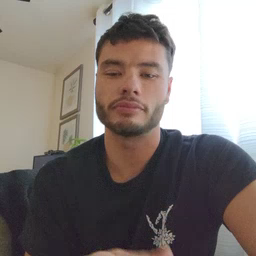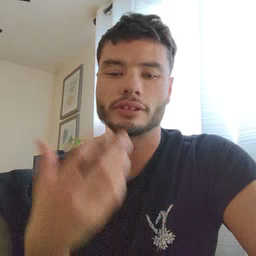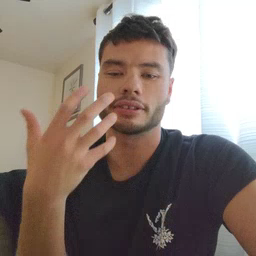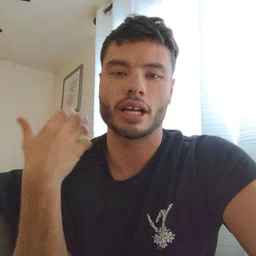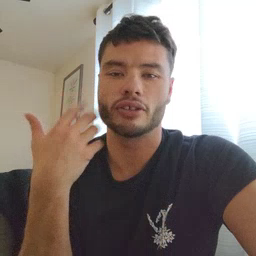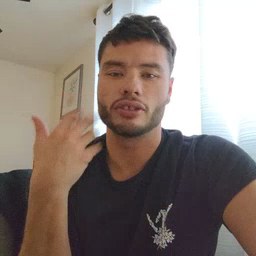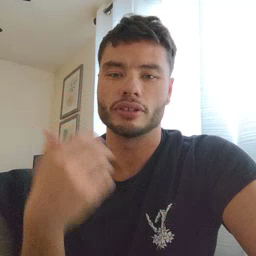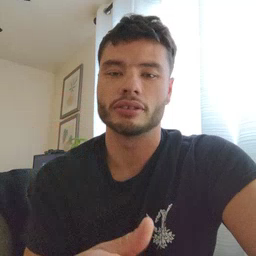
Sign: tiger